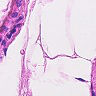
Metastatic tissue present: no